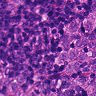
Metastatic tissue present: yes